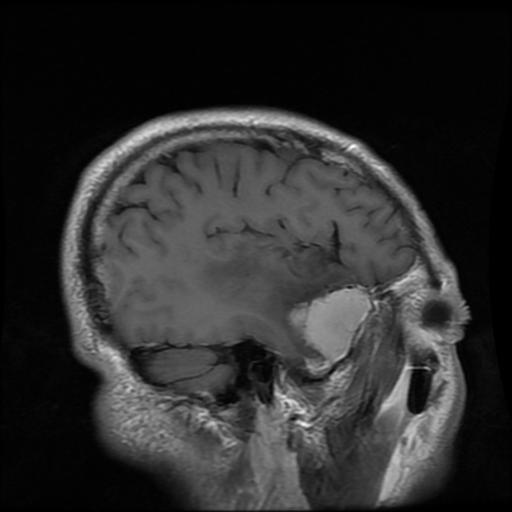
Label: meningioma